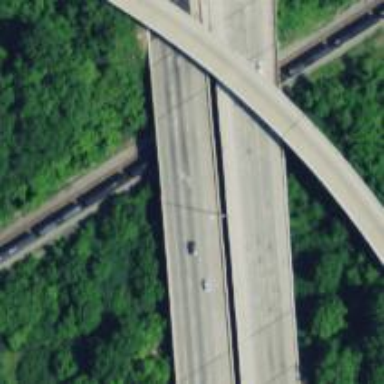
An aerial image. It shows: Asphalt bridge over motorway.